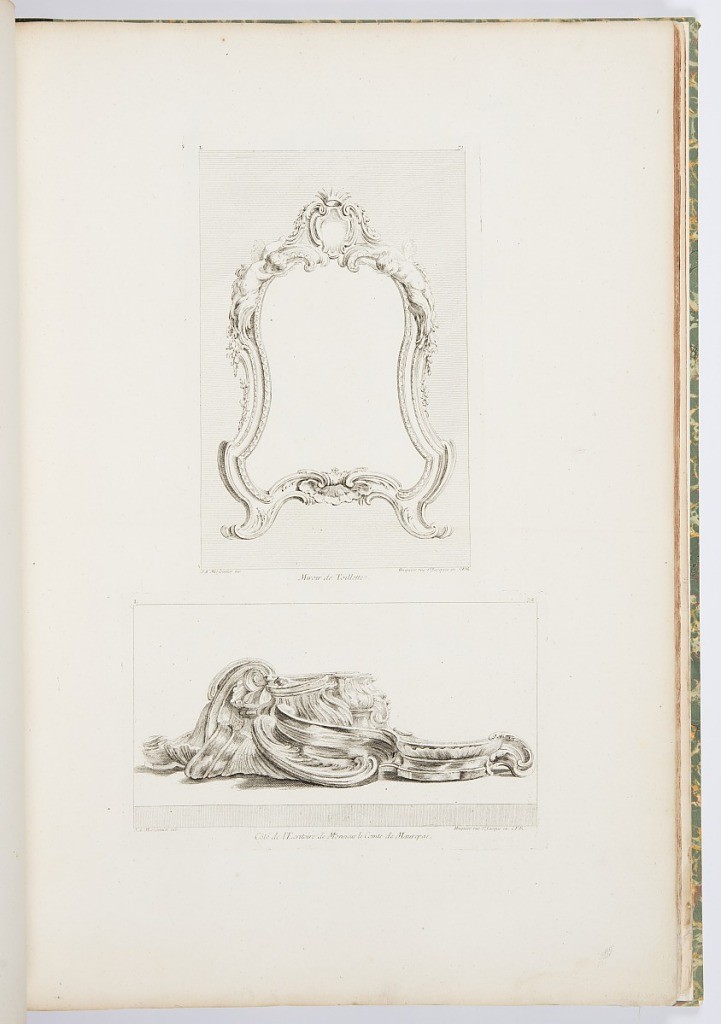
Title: Miroir de Toillette., Mirior de toilette, 5th Plate
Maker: Juste-Aurèle Meissonnier, French, b. Italy, 1695–1750
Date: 1740
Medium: Engraving on white laid paper
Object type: Print
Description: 1921-6-212-30-a: Mirror with cartouche at top center, a crown above...;     1921-6-212-30-b: Side view of inkstand composed of an arrangement o...